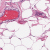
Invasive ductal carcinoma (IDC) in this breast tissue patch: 0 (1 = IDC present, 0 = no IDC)